Field crop: maize
Growth stage: 2
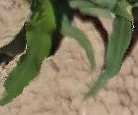
Species: maize